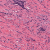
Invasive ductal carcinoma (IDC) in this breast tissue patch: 1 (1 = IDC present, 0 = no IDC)